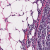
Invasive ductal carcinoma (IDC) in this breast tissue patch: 0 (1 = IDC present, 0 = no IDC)